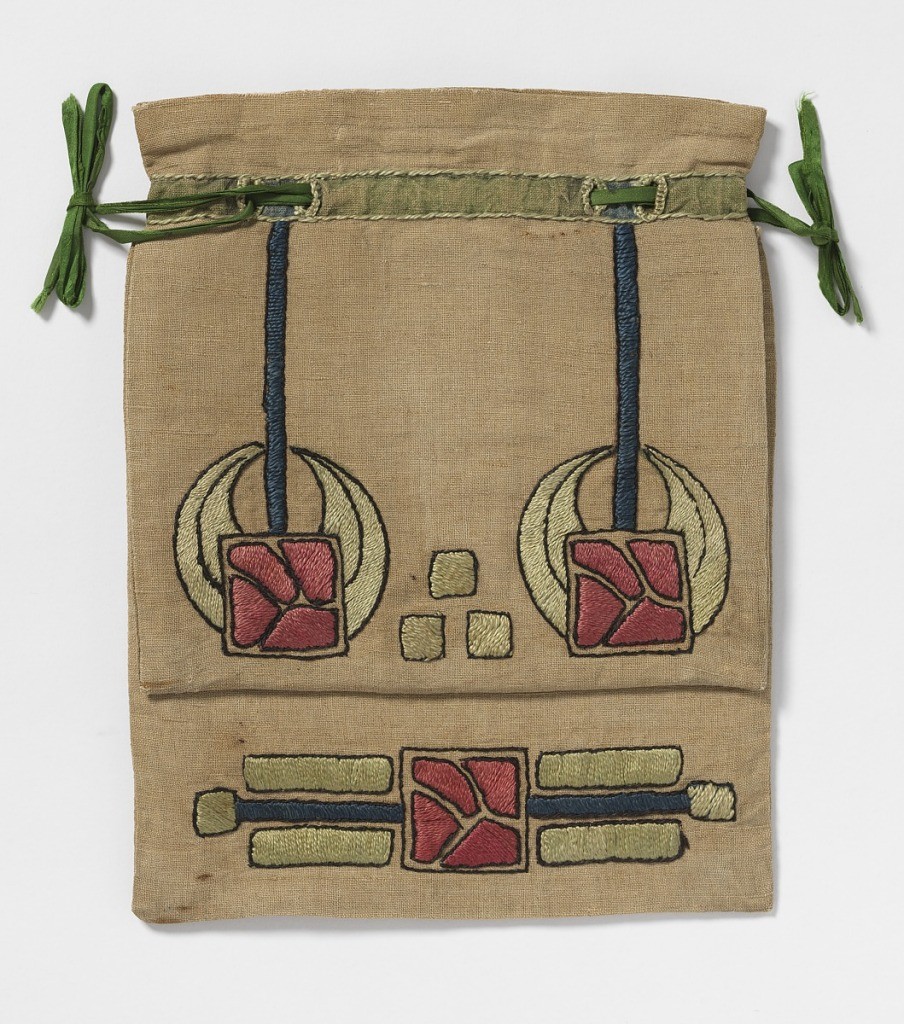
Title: Sewing bag
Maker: H.E. Verran Company, New York, NY, USA
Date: ca. 1912
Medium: linen foundation, silk embroidery and drawstring Technique: embroidered on plain weave
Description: Linen sewing bag embroidered in the Arts and Crafts style. Bag has a front flap which creates an interior pocket. One inch below the top a green silk ribbon is threaded through a casing stitched with green thread. Embroidered in blue, green and dark rose in geometric shapes outlined in black.